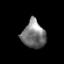
Tissue: prostate
Cell type: Myeloid cells
Senescence score: 0.2671
Nuclear area (px): 635
Mean DAPI intensity: 119.247